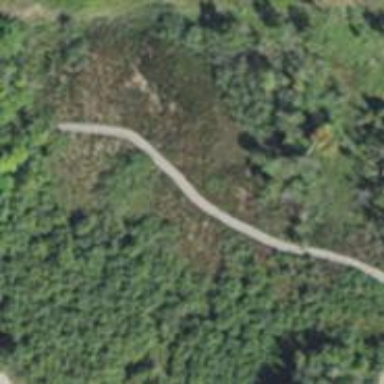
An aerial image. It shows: Path.